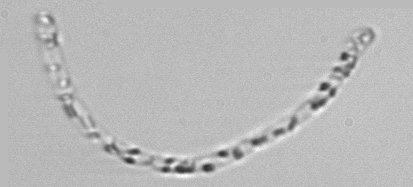
Label: Guinardia_striata